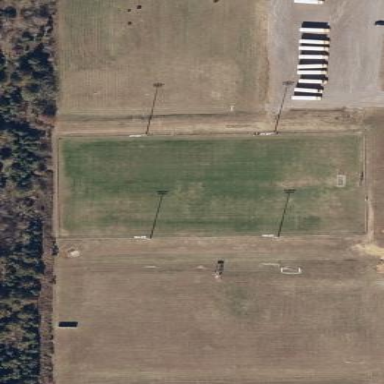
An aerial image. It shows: Soccer pitch for leisureland activities.